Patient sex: M
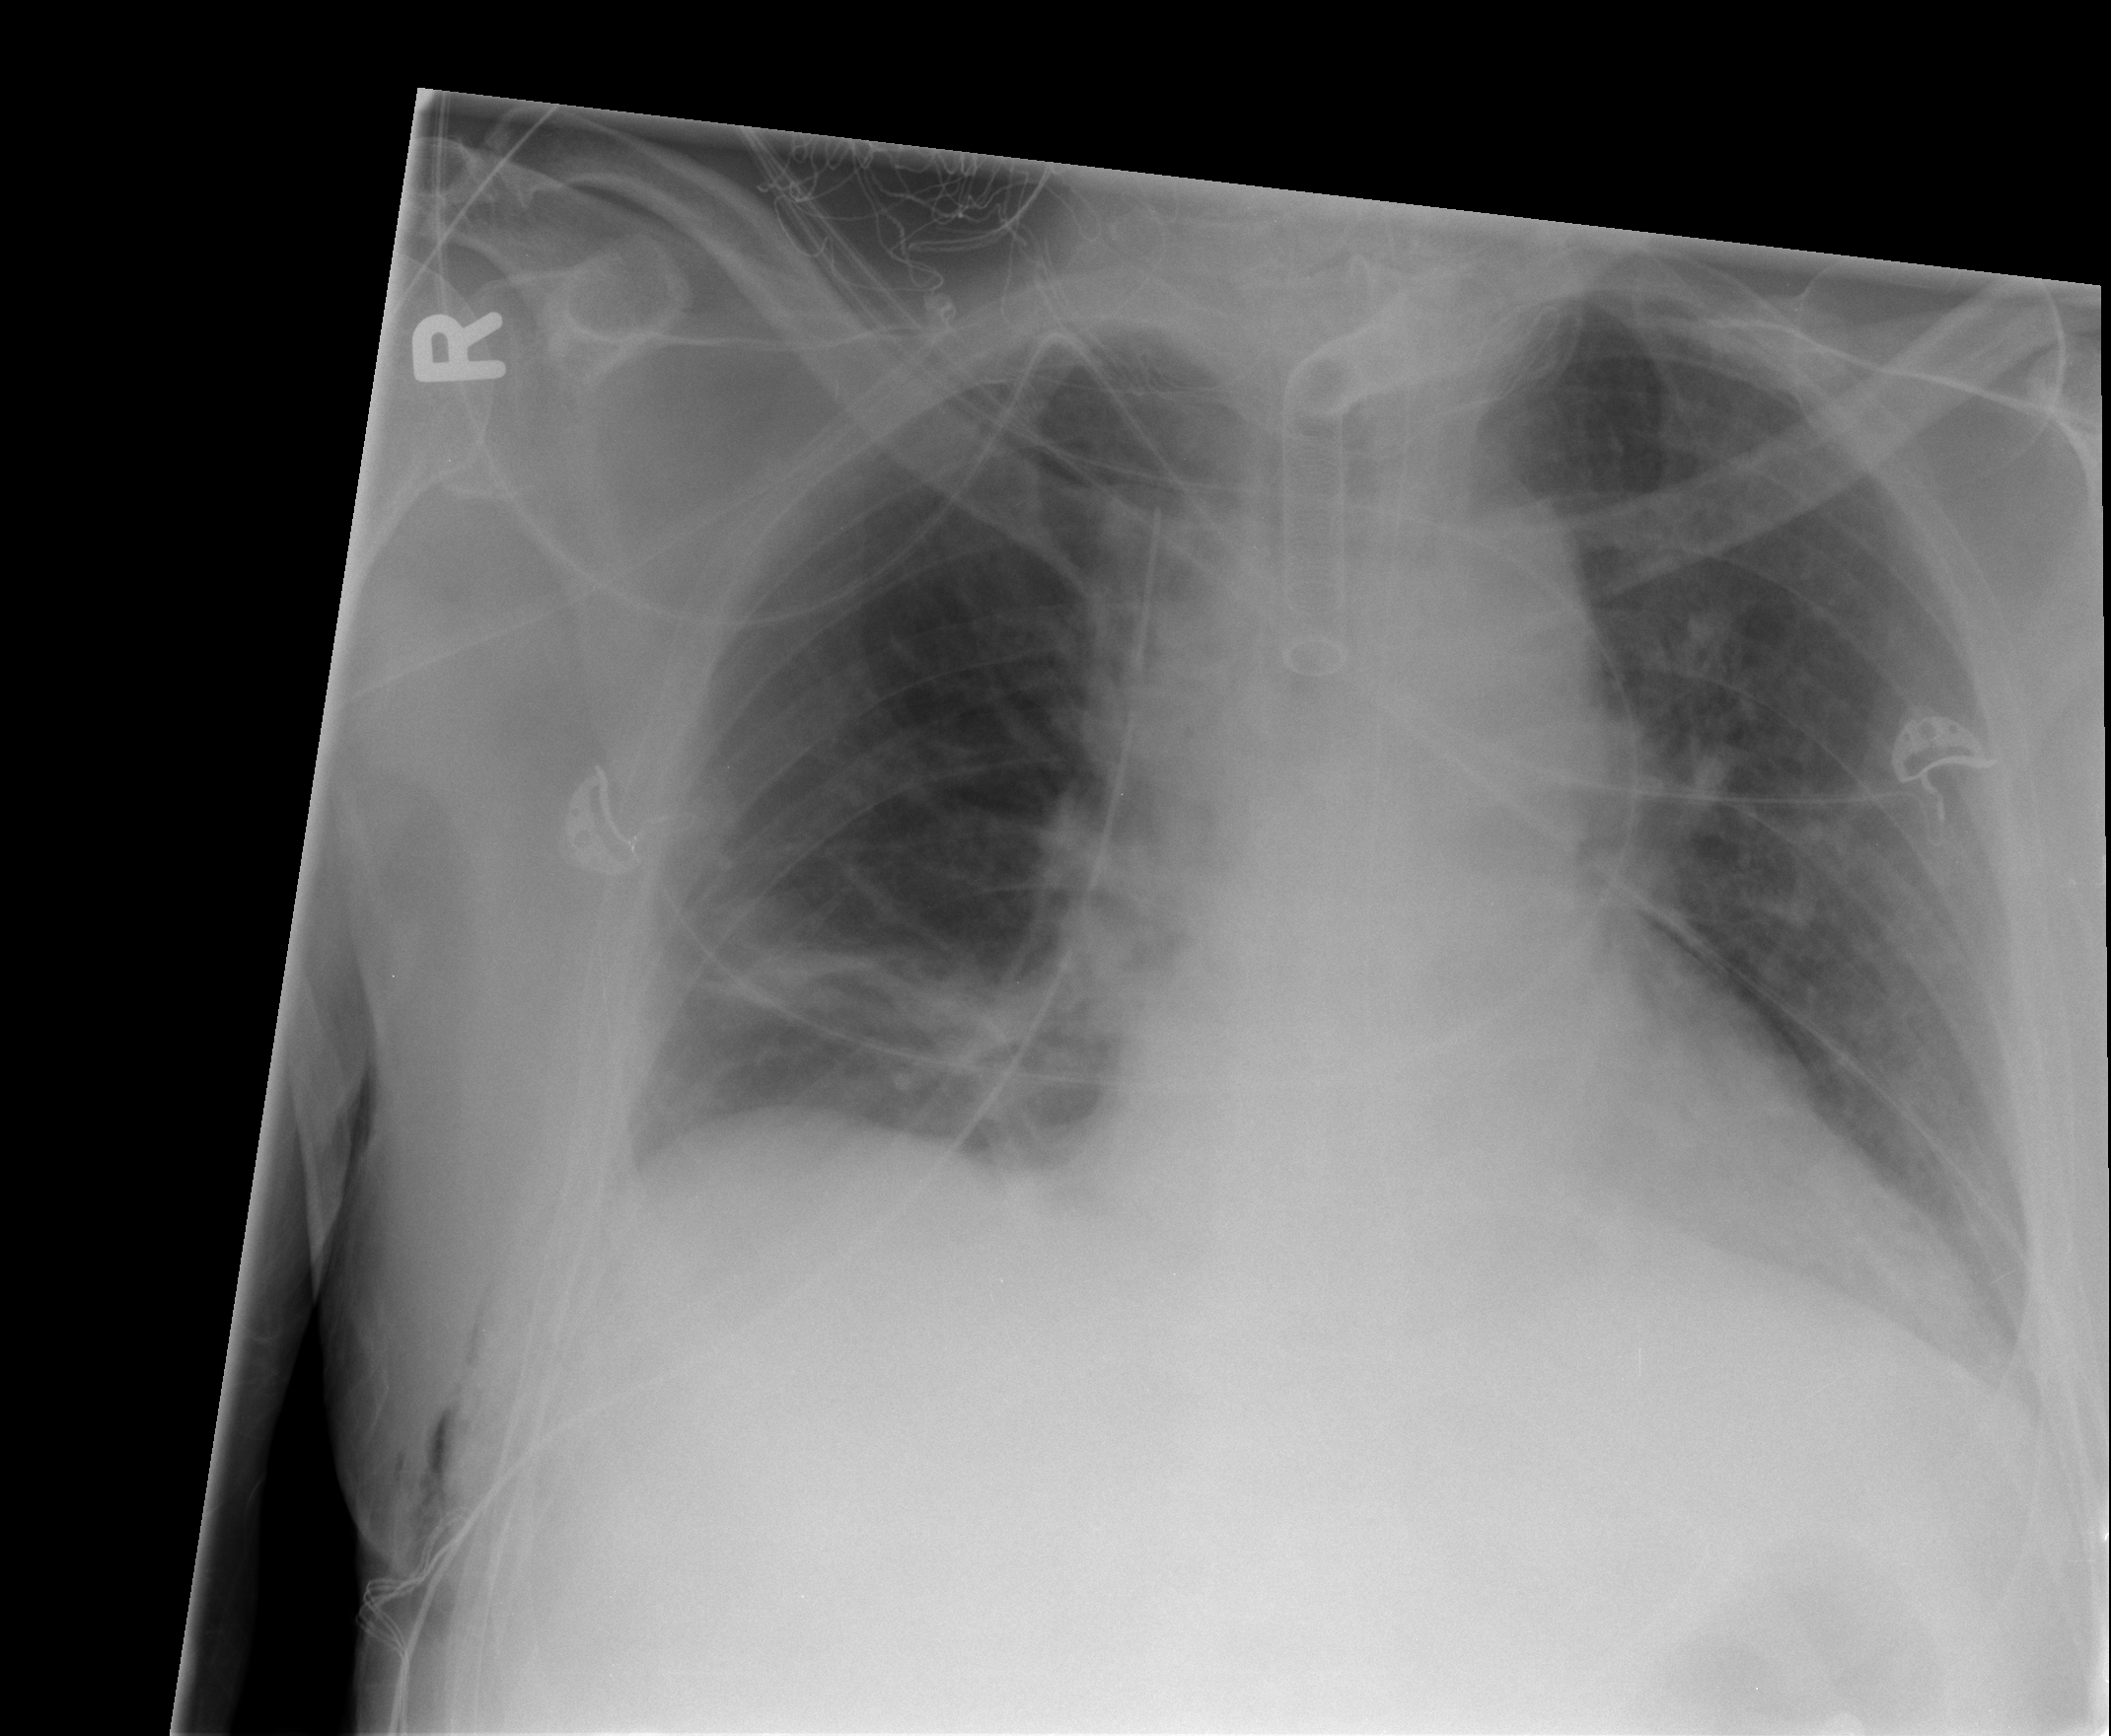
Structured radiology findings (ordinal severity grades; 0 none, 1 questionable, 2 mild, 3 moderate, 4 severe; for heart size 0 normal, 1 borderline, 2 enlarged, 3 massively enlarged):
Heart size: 0
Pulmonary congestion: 1
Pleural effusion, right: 1
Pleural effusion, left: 0
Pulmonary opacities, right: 0
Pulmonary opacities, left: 0
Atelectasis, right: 2
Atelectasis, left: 2